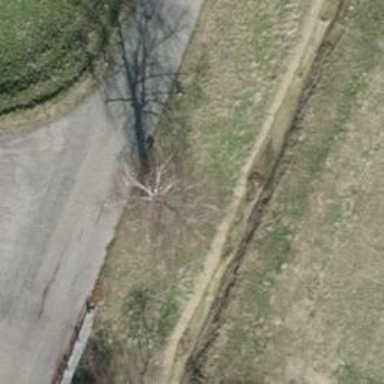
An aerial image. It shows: Aerial marker.